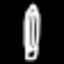
Label: pencil